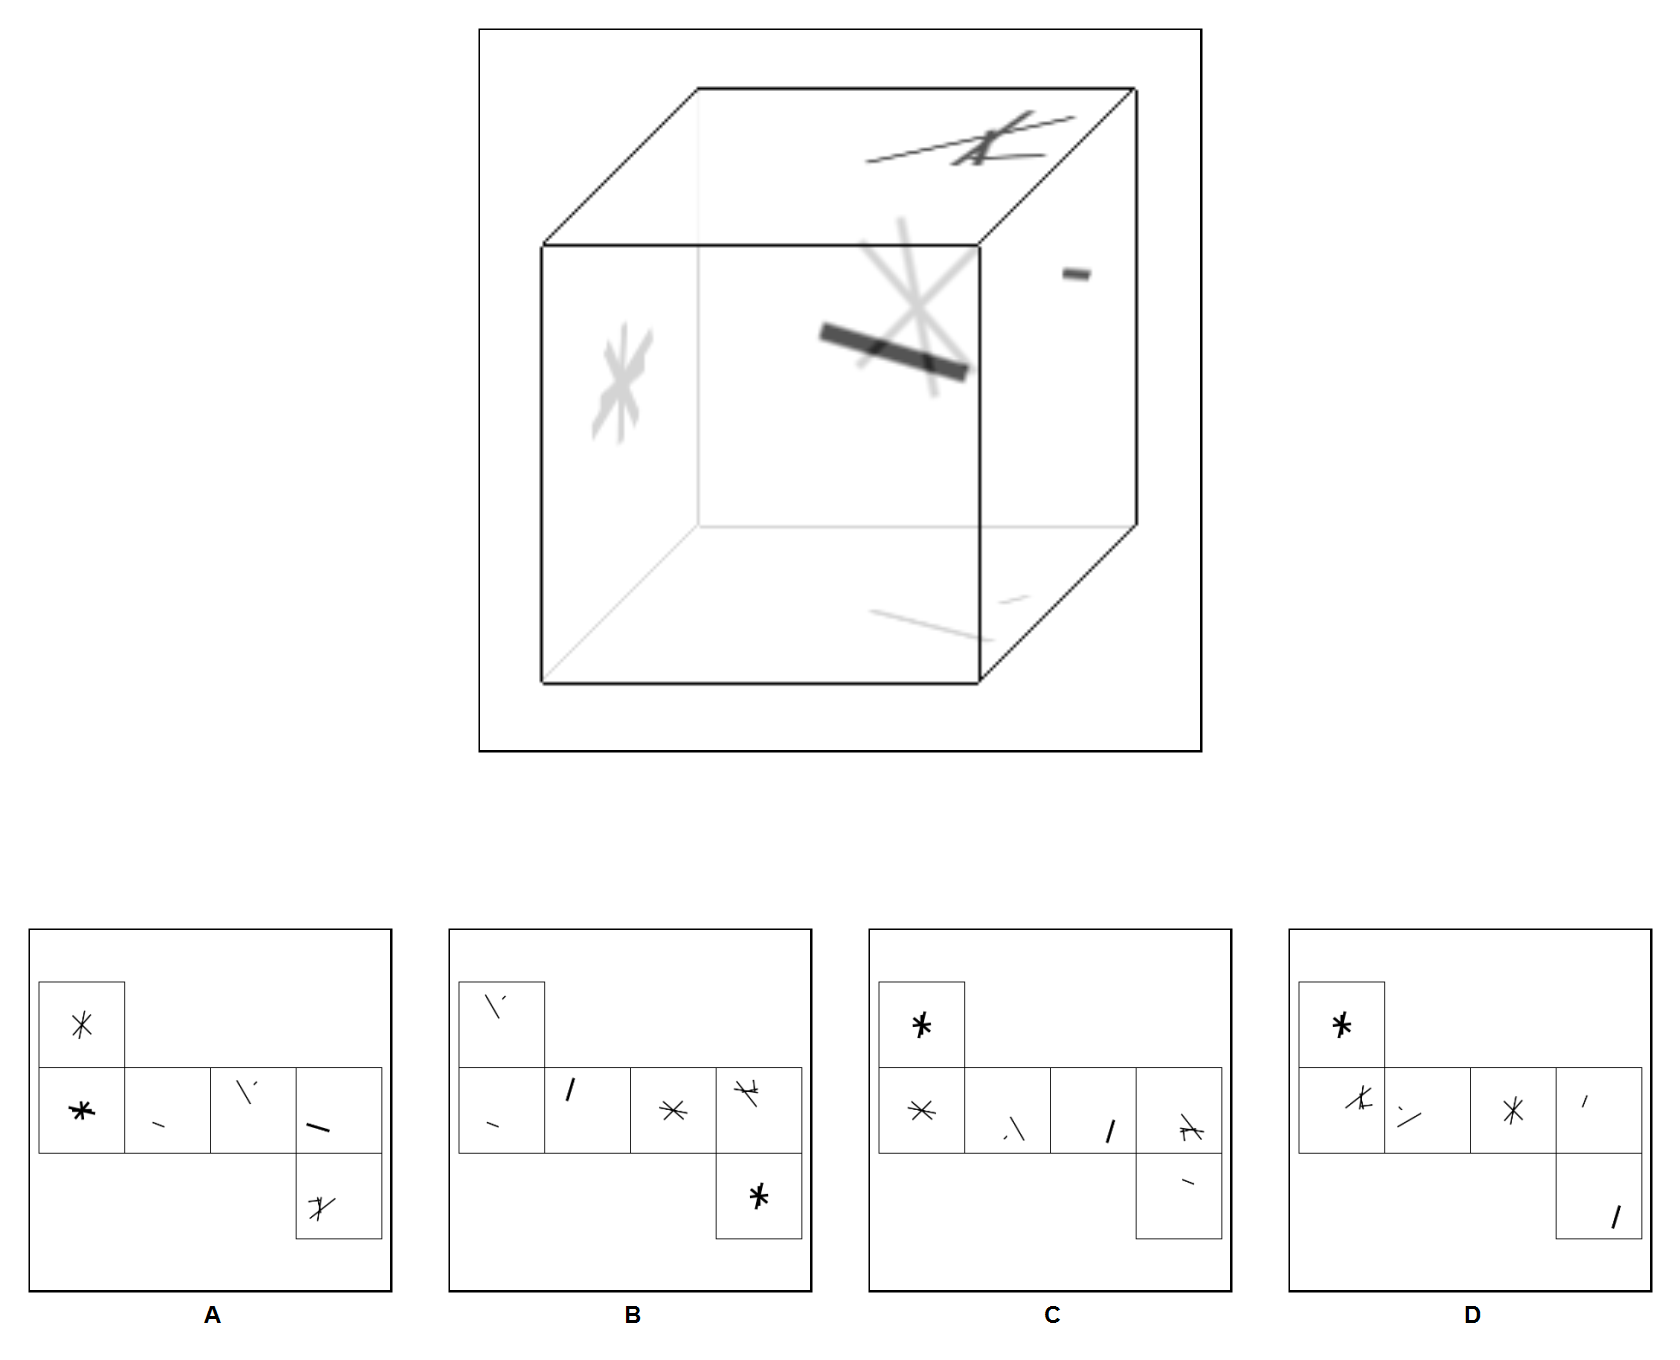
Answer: C